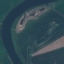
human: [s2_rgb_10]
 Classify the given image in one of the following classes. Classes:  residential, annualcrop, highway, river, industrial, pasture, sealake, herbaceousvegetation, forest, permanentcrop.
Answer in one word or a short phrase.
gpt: River